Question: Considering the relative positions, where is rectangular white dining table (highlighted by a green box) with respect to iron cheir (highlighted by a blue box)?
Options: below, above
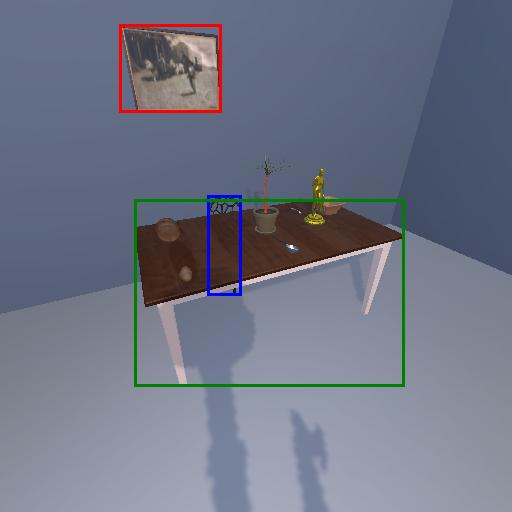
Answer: below